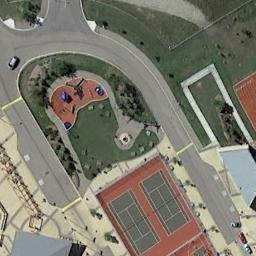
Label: tennis_court